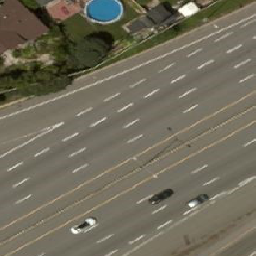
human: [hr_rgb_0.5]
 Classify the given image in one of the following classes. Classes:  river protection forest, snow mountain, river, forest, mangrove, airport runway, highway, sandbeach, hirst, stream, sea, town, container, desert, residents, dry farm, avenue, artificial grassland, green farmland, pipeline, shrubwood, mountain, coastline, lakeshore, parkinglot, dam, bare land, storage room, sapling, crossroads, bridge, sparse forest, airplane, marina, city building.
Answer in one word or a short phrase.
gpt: highway